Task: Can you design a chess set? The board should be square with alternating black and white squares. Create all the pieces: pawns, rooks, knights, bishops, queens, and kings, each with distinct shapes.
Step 1968:
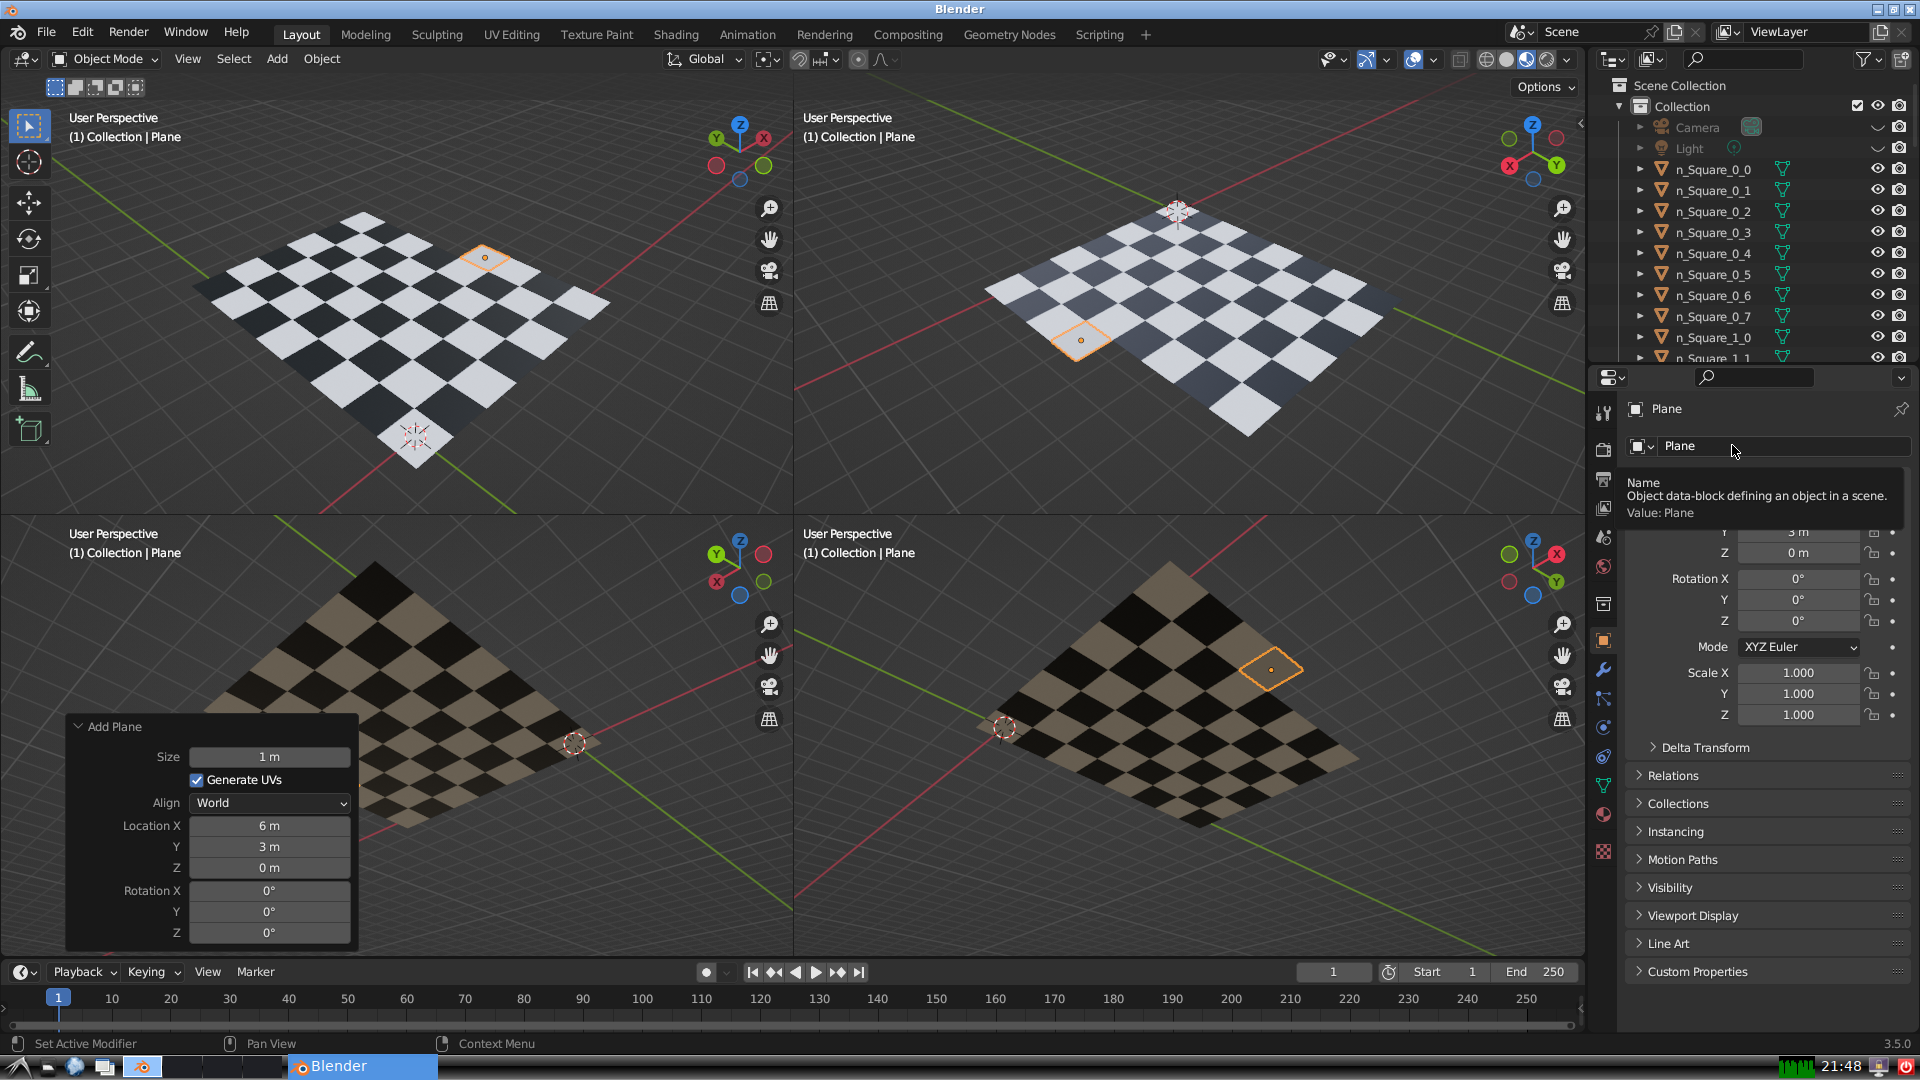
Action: click: no